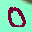
Label: 0